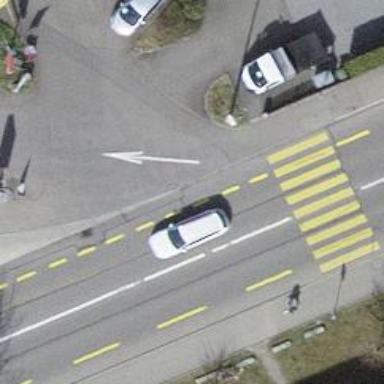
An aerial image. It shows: Primary highway with designated cycle lane.